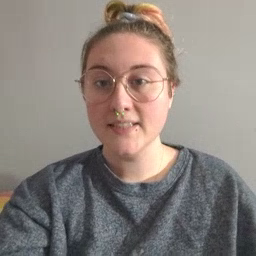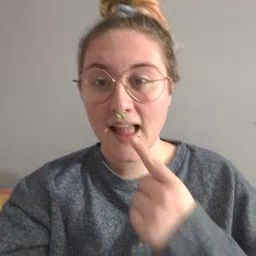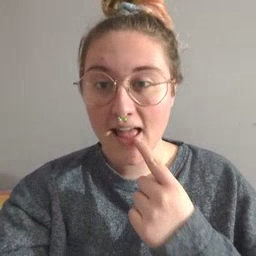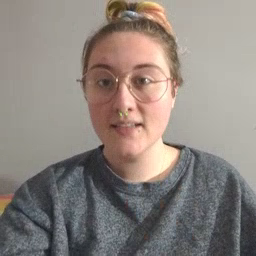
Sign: tongue